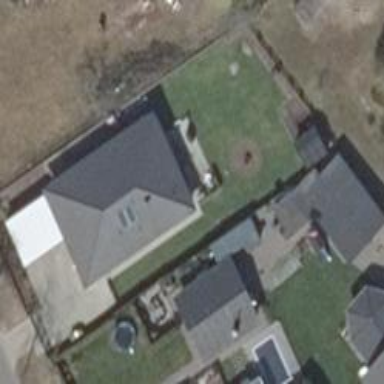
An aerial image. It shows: Detached building with hipped roof.